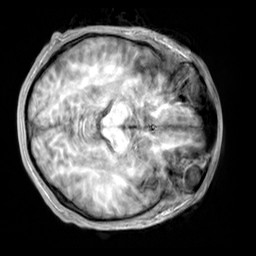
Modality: T1w
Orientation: axial
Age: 22
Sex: male
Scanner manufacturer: siemens
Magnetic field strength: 3 T
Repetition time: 2.3 s
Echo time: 0.00303 s